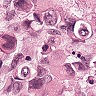
Metastatic tissue present: yes